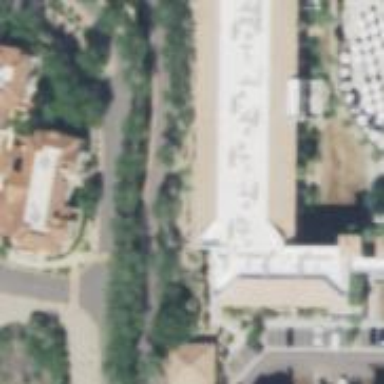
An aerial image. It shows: Hotel building.